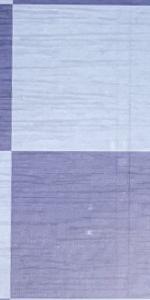
Label: Empty